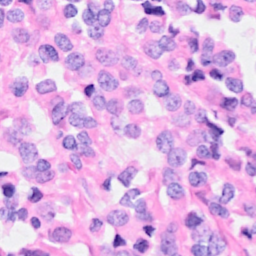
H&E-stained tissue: Breast